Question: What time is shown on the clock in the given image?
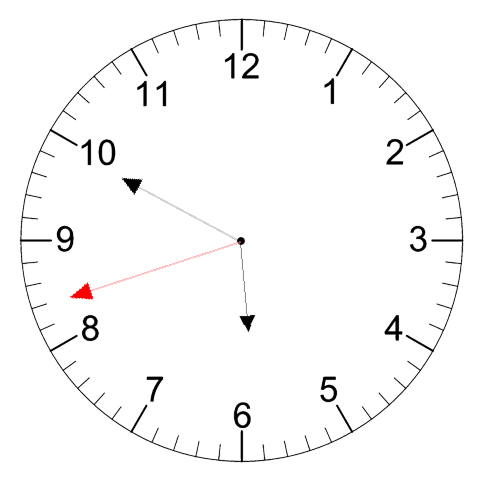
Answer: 05:49:42